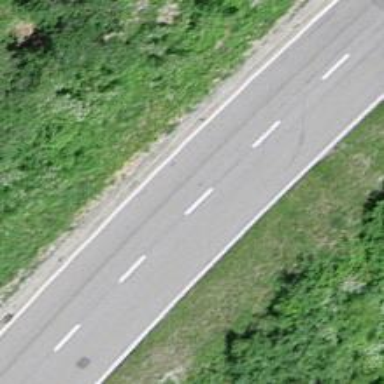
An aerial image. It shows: Secondary road with asphalt surface.